Question: '''
public static getDeck(ArrayList<Integer> cards) {
for (int total = 1; total !=5; total++) {
for (int suit = 1; suit != 14; suit++) {
cards.add(suit);
}
}
Collections.shuffle(cards); // Randomize the list
return cards;
}
public static void main(String[] args) {
// Create the cards here.
ArrayList<Integer> cards = new ArrayList<>();
cards = getDeck(cards);
}
'''
I would like to be able to call the function getDeck which will add 52 numbers to the Arraylist I pass to it. In this case cards. Then return this Object and set it to cards.
The error I am getting is so.

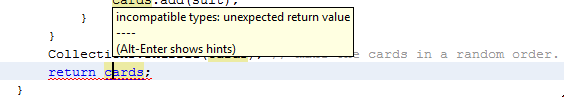
Answer: There is no return type for 'getDeck', you need to specify it as 'ArrayList<Integer>' or any of its supertype in your case
'''
public static ArrayList<Integer> getDeck(ArrayList<Integer> cards) {
for (int total = 1; total !=5; total++) {
for (int suit = 1; suit != 14; suit++) {
cards.add(suit);
}
}
Collections.shuffle(cards); // Randomize the list
return cards;
}
'''